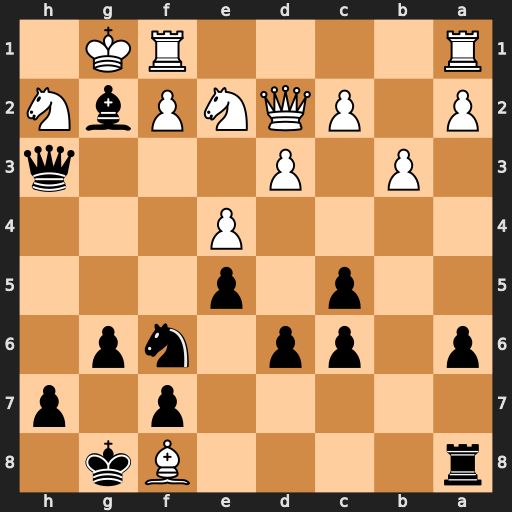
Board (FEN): r4Bk1/5p1p/p1pp1np1/2p1p3/4P3/1P1P3q/P1PQNPbN/R4RK1
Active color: b
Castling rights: -
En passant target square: -
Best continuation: Ng4 Qh6 Nxh6